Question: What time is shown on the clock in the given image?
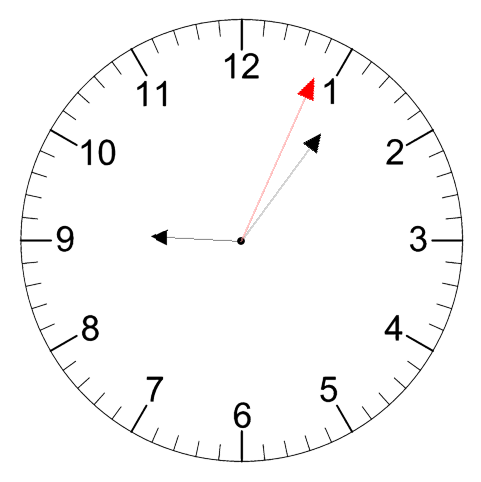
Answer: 09:06:04